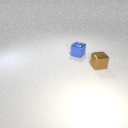
small brown metal cube in front of small blue metal cube